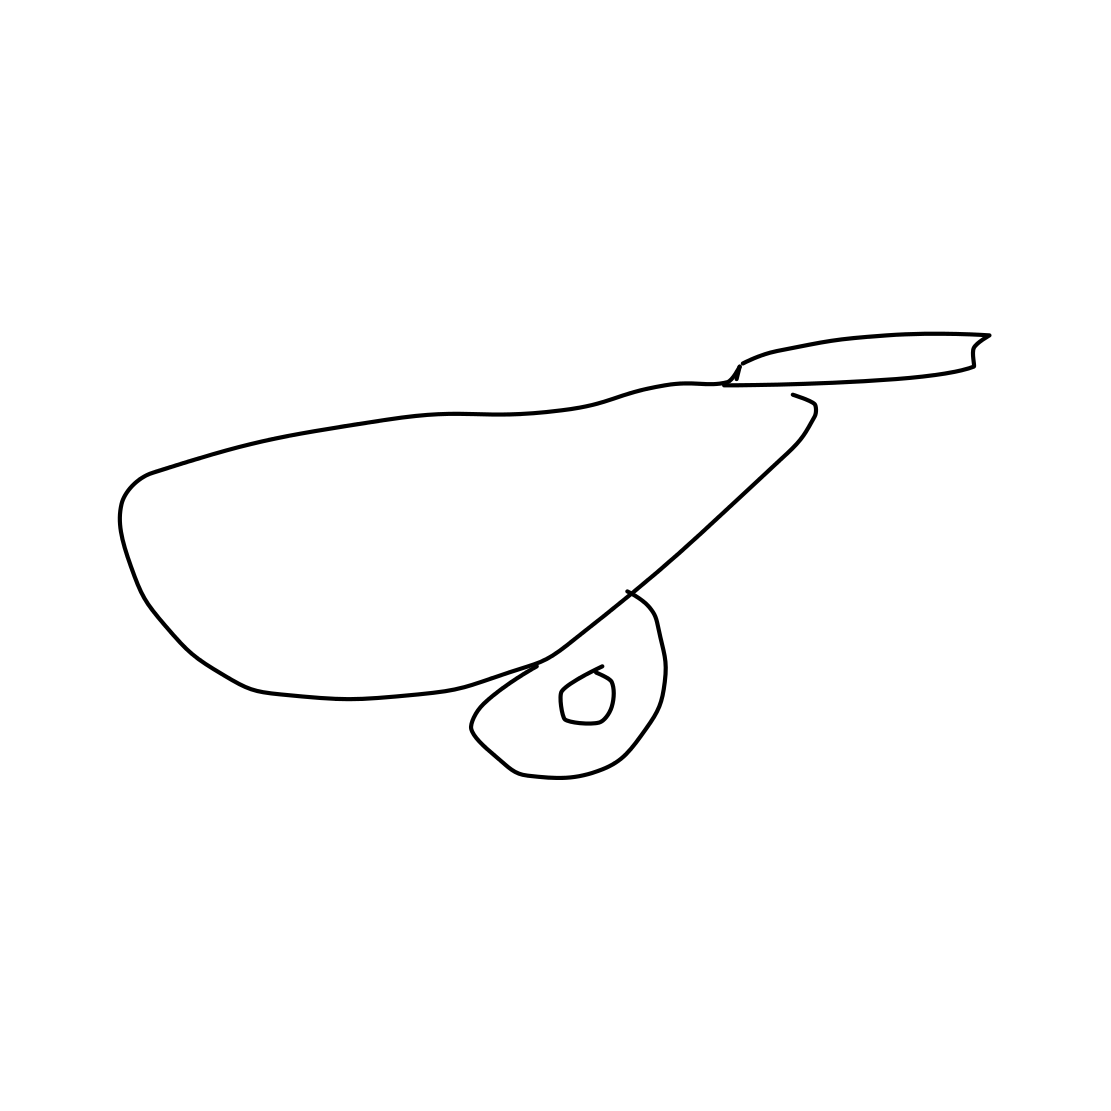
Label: wheelbarrow